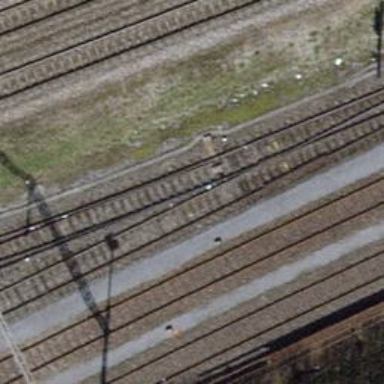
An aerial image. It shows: Railway switch.